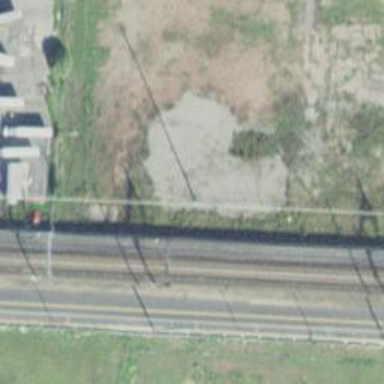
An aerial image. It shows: Abandoned railway spur.